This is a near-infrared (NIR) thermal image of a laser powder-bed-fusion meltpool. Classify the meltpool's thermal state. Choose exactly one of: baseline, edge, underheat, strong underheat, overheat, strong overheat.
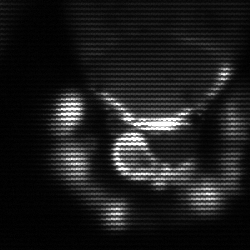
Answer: edge